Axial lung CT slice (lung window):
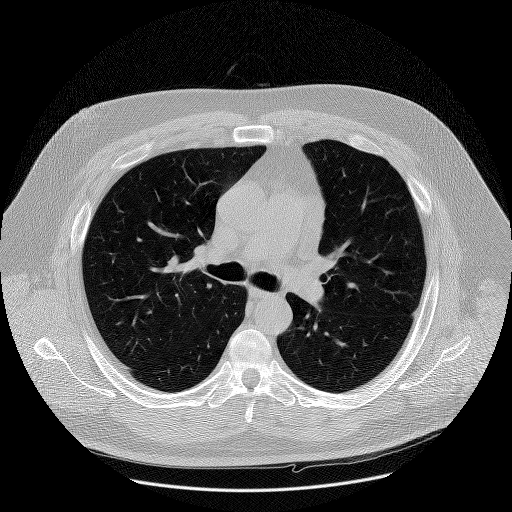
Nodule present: no